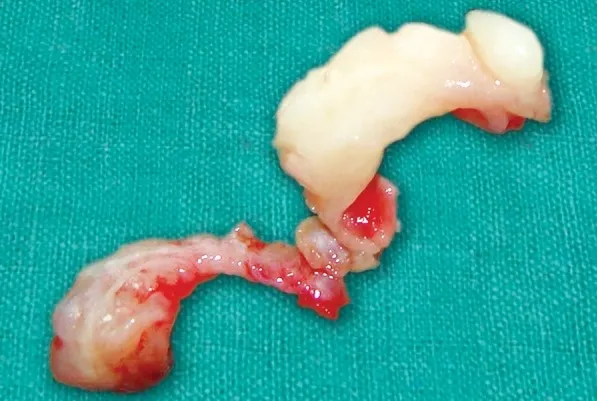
Excised gingival tissue.
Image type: medical_photograph (other_medical_photograph)